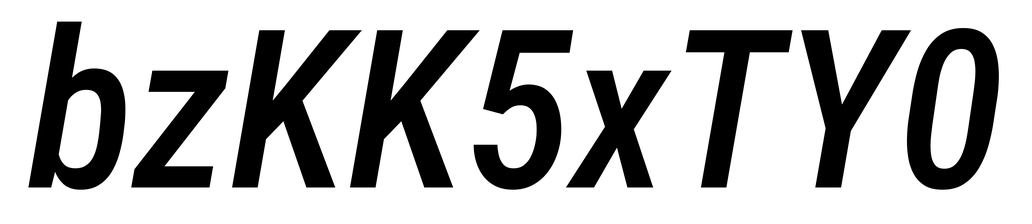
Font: Roboto-Italic_Condensed_Medium_Italic